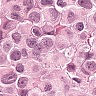
Metastatic tissue present: yes